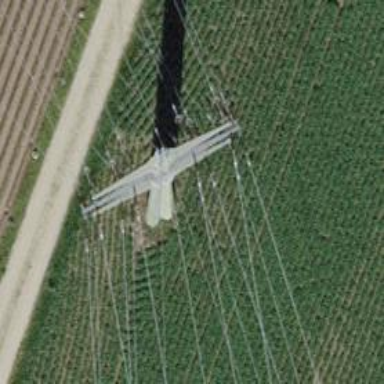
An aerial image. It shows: Power line in the image.